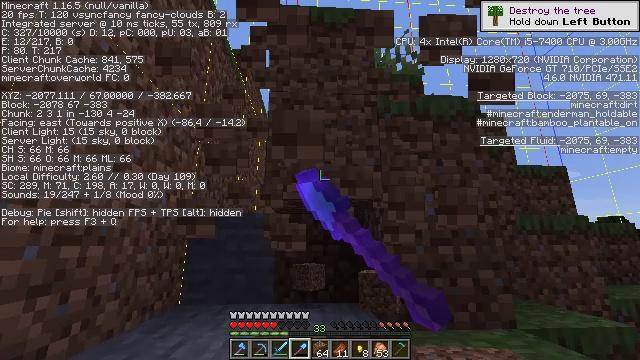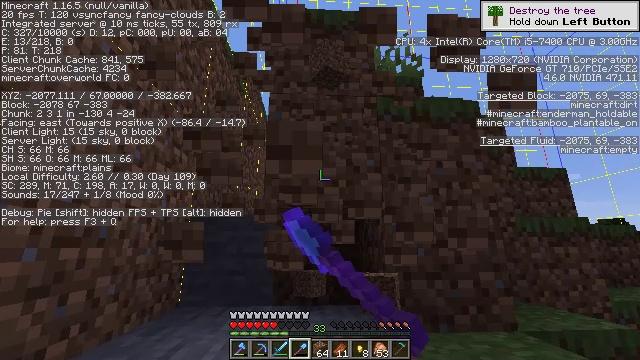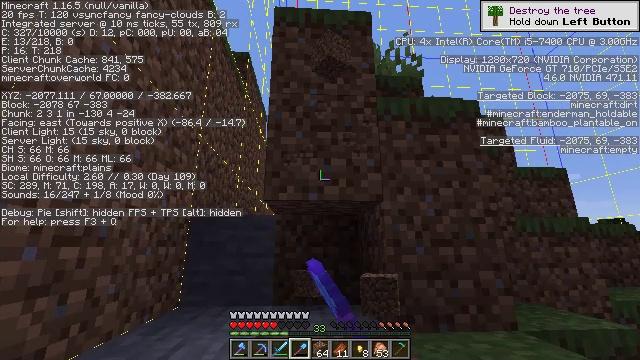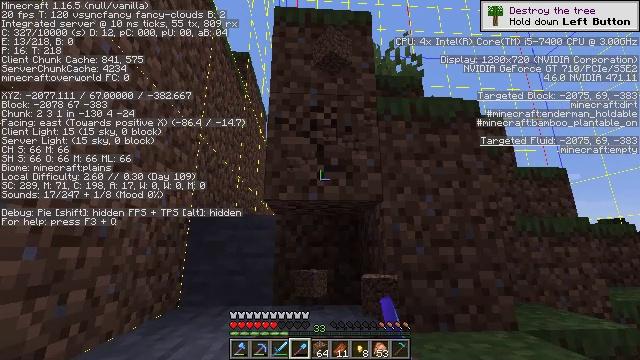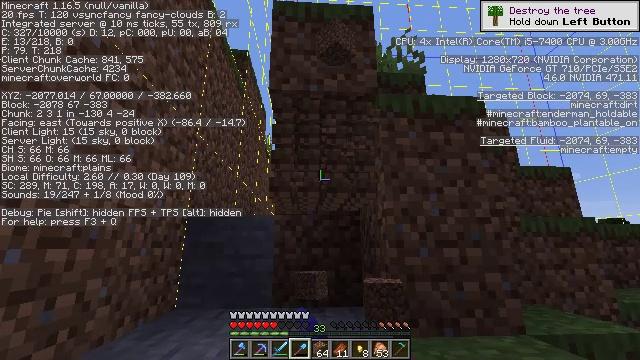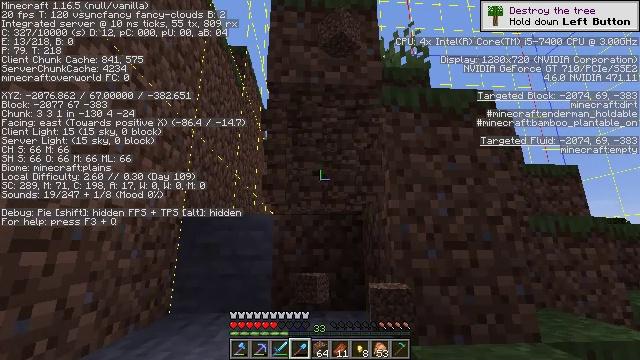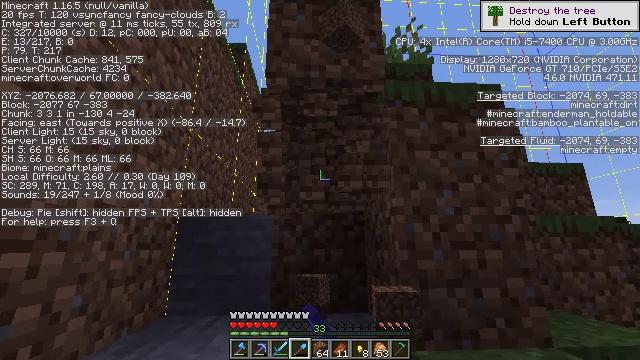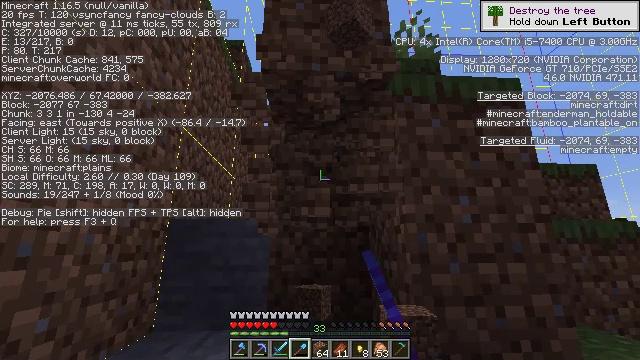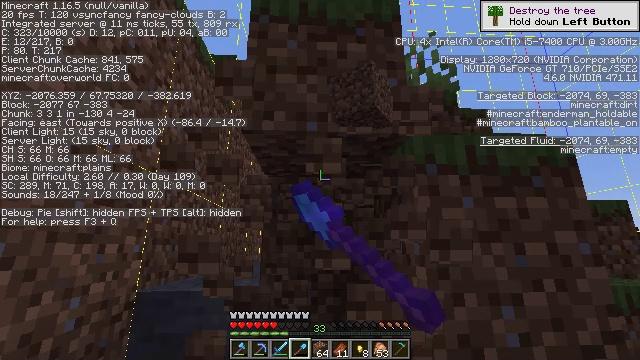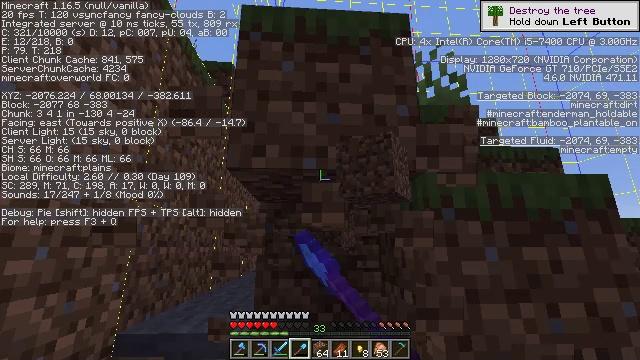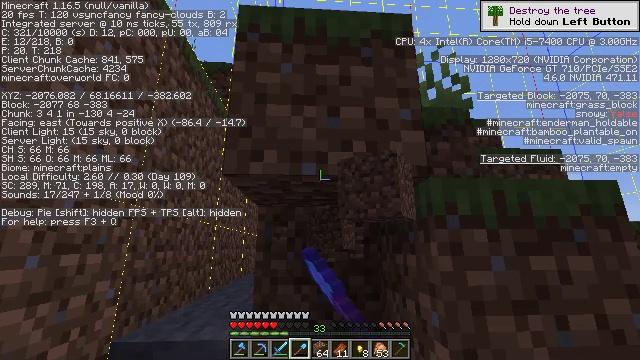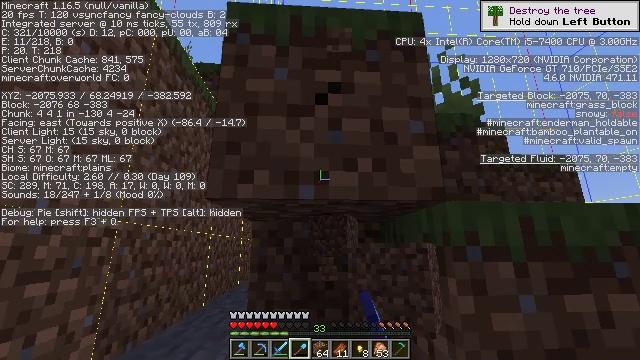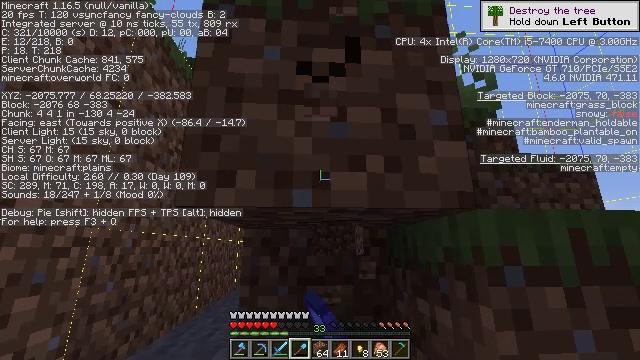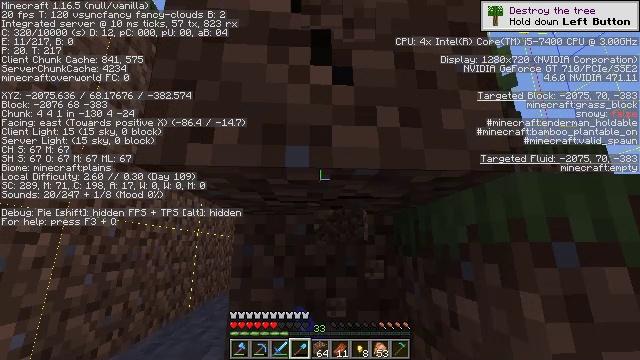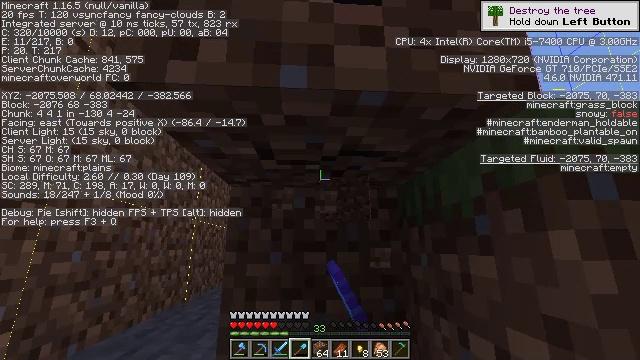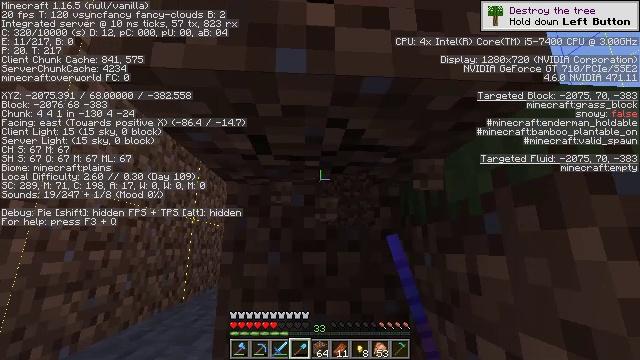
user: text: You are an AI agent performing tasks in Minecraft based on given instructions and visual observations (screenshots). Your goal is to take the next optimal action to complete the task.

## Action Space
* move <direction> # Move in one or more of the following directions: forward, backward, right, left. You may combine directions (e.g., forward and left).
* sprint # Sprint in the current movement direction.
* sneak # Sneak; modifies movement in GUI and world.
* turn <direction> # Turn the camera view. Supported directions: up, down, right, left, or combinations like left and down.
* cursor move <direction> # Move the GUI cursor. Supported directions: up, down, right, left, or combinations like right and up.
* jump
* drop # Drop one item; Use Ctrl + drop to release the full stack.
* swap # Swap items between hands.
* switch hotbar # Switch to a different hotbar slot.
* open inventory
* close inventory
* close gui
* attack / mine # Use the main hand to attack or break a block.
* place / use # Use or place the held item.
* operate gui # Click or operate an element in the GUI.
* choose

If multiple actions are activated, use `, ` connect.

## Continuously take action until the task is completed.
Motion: motion action
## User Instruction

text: Gather dirt.
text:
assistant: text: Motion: attack / mine
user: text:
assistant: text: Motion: attack / mine
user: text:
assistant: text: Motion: attack / mine
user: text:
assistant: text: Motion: move forward, attack / mine
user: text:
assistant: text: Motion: move forward, attack / mine
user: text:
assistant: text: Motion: move forward, attack / mine
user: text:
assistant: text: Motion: move forward, attack / mine, jump
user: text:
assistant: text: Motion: move forward, attack / mine, jump
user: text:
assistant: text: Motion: move forward, attack / mine, jump
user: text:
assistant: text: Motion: move forward, attack / mine, jump
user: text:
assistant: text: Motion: move forward, attack / mine, jump
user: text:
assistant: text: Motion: move forward, attack / mine
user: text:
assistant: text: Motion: attack / mine
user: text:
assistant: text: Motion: attack / mine
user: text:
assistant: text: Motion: attack / mine
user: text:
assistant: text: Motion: attack / mine
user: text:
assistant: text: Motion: attack / mine
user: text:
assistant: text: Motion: attack / mine
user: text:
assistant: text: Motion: attack / mine
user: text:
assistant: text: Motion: attack / mine
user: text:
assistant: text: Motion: attack / mine
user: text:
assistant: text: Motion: attack / mine
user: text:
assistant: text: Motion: attack / mine